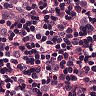
Metastatic tissue present: yes